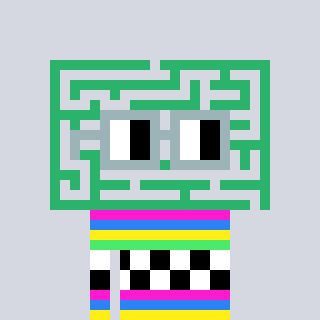
a pixel art character with square dark gray glasses, a maze-shaped head and a rust-colored body on a cool background